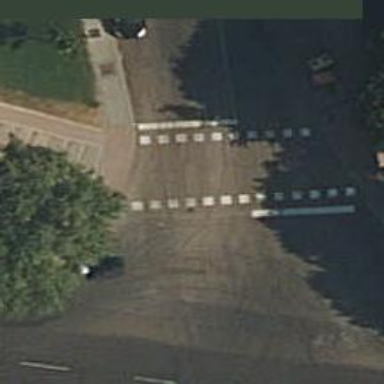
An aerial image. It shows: Unpaved footway with crossing.